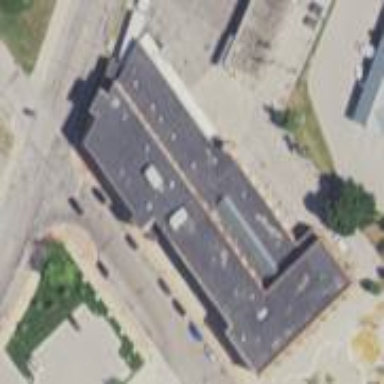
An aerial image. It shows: Building that serves as post office.